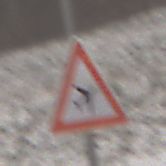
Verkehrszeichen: FlugbetriebLinks
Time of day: Midday
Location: Outdoor (Nature)
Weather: Overcast
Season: Winter
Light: Natural